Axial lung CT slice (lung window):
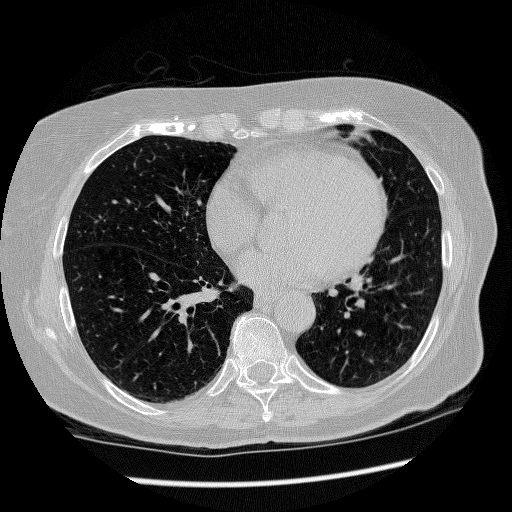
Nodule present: no